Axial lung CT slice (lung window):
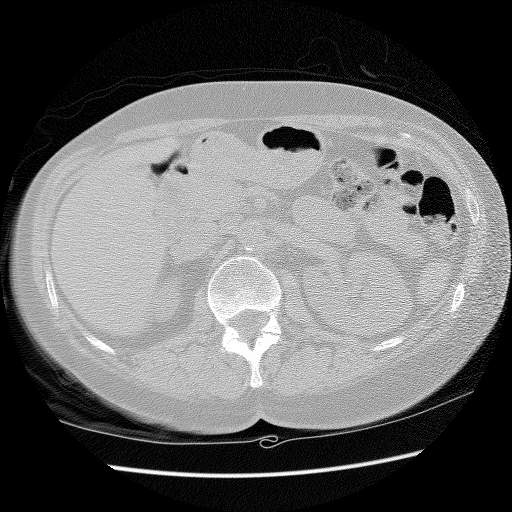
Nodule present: no